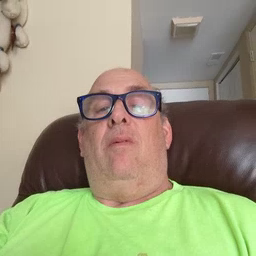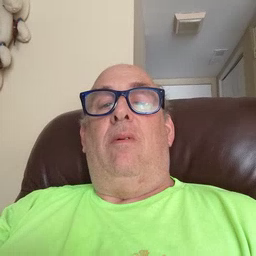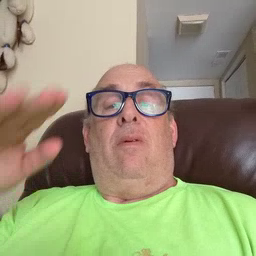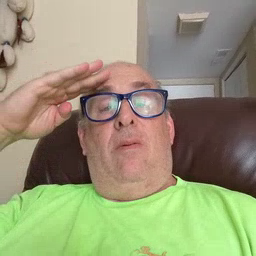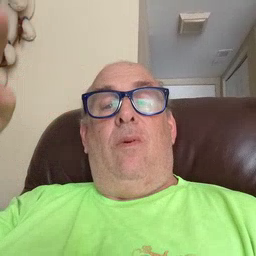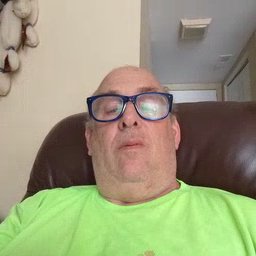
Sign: hello